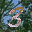
Label: 3